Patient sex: M
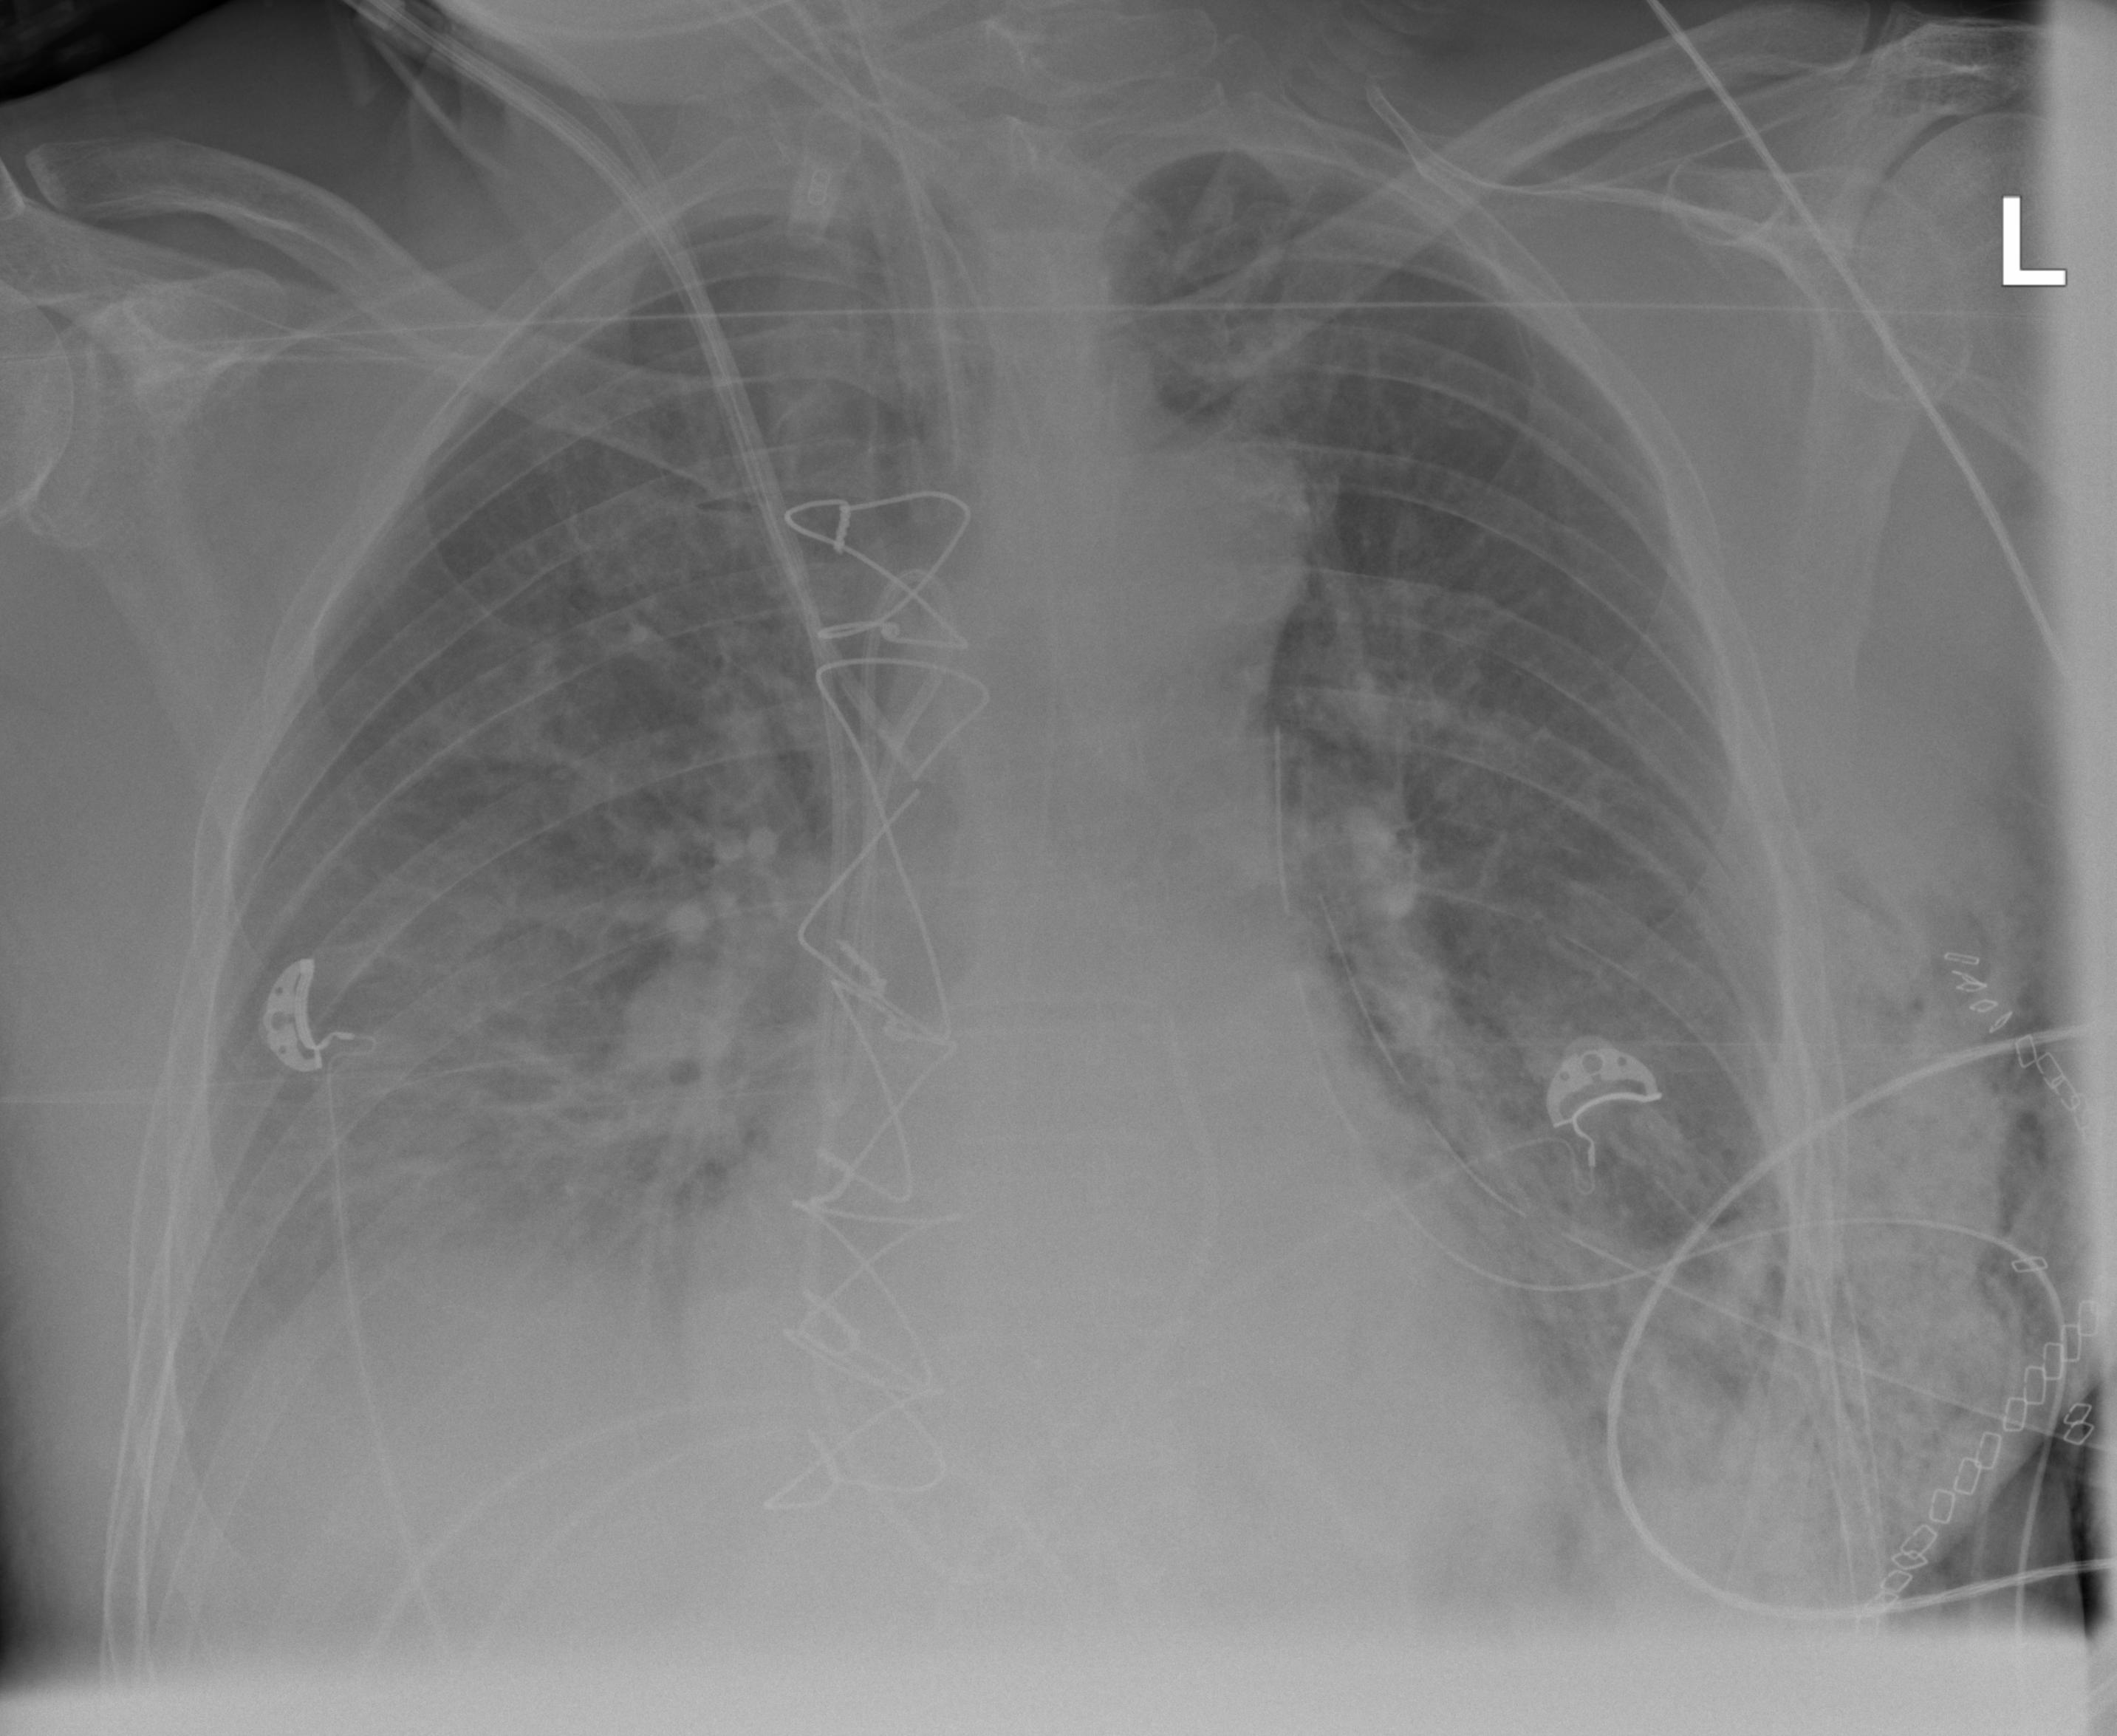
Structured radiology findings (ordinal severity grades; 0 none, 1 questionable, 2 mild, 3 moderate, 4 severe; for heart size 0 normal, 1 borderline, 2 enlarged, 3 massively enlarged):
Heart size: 2
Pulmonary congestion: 2
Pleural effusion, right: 2
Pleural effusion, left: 2
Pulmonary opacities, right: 2
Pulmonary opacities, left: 2
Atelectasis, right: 2
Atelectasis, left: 3